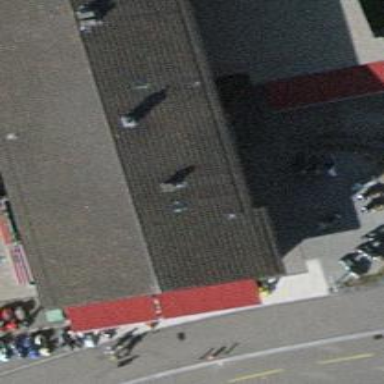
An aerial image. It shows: Shop specializing in motorcycles.